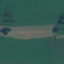
Label: Pasture